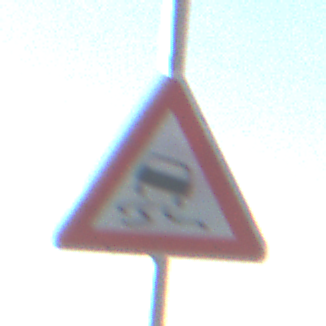
Verkehrszeichen: SchleuderOderRutschgefahr
Umgebung: Outdoor, Nature
Tageszeit: SunriseSunset
Wetter: PartlyCloudy
Licht: Natural
Jahreszeit: NotSpecified
Kontrast: HighContrast